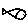
Label: fish